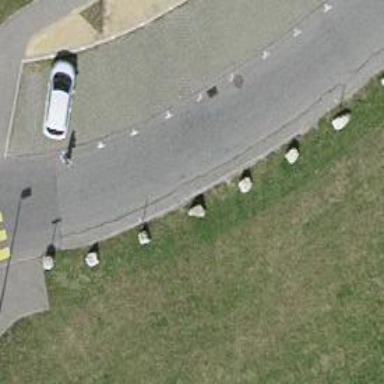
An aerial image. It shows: Block barrier.